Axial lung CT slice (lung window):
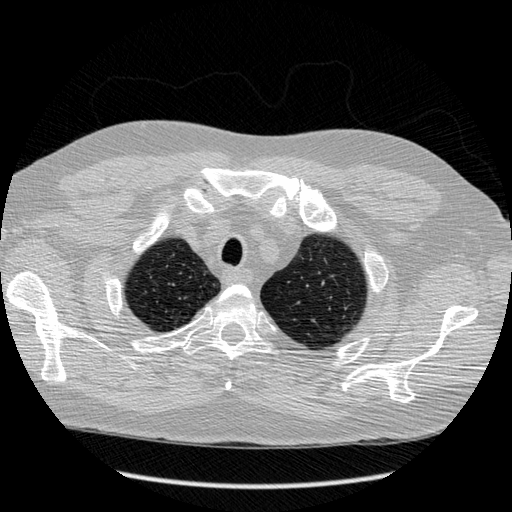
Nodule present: no